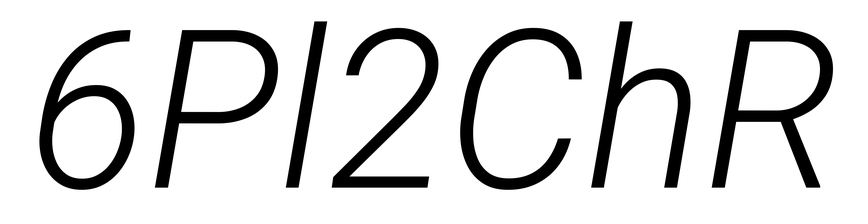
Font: Roboto-Italic_Light_Italic